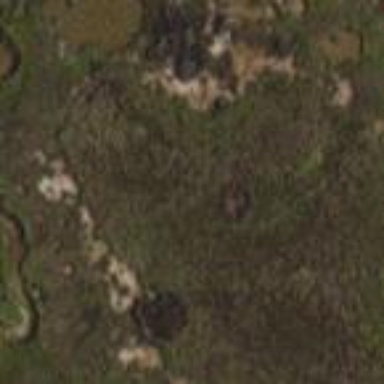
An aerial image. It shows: Marshy wetland area.